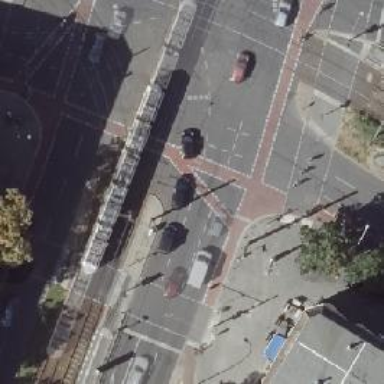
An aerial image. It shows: Railway crossing.